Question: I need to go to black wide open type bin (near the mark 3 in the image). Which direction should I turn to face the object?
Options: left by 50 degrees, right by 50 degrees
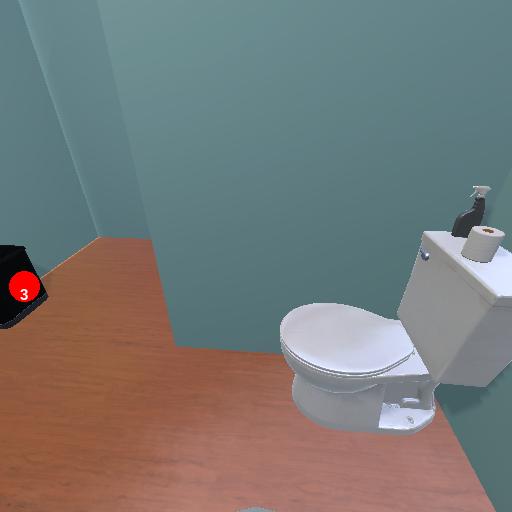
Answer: left by 50 degrees